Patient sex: F
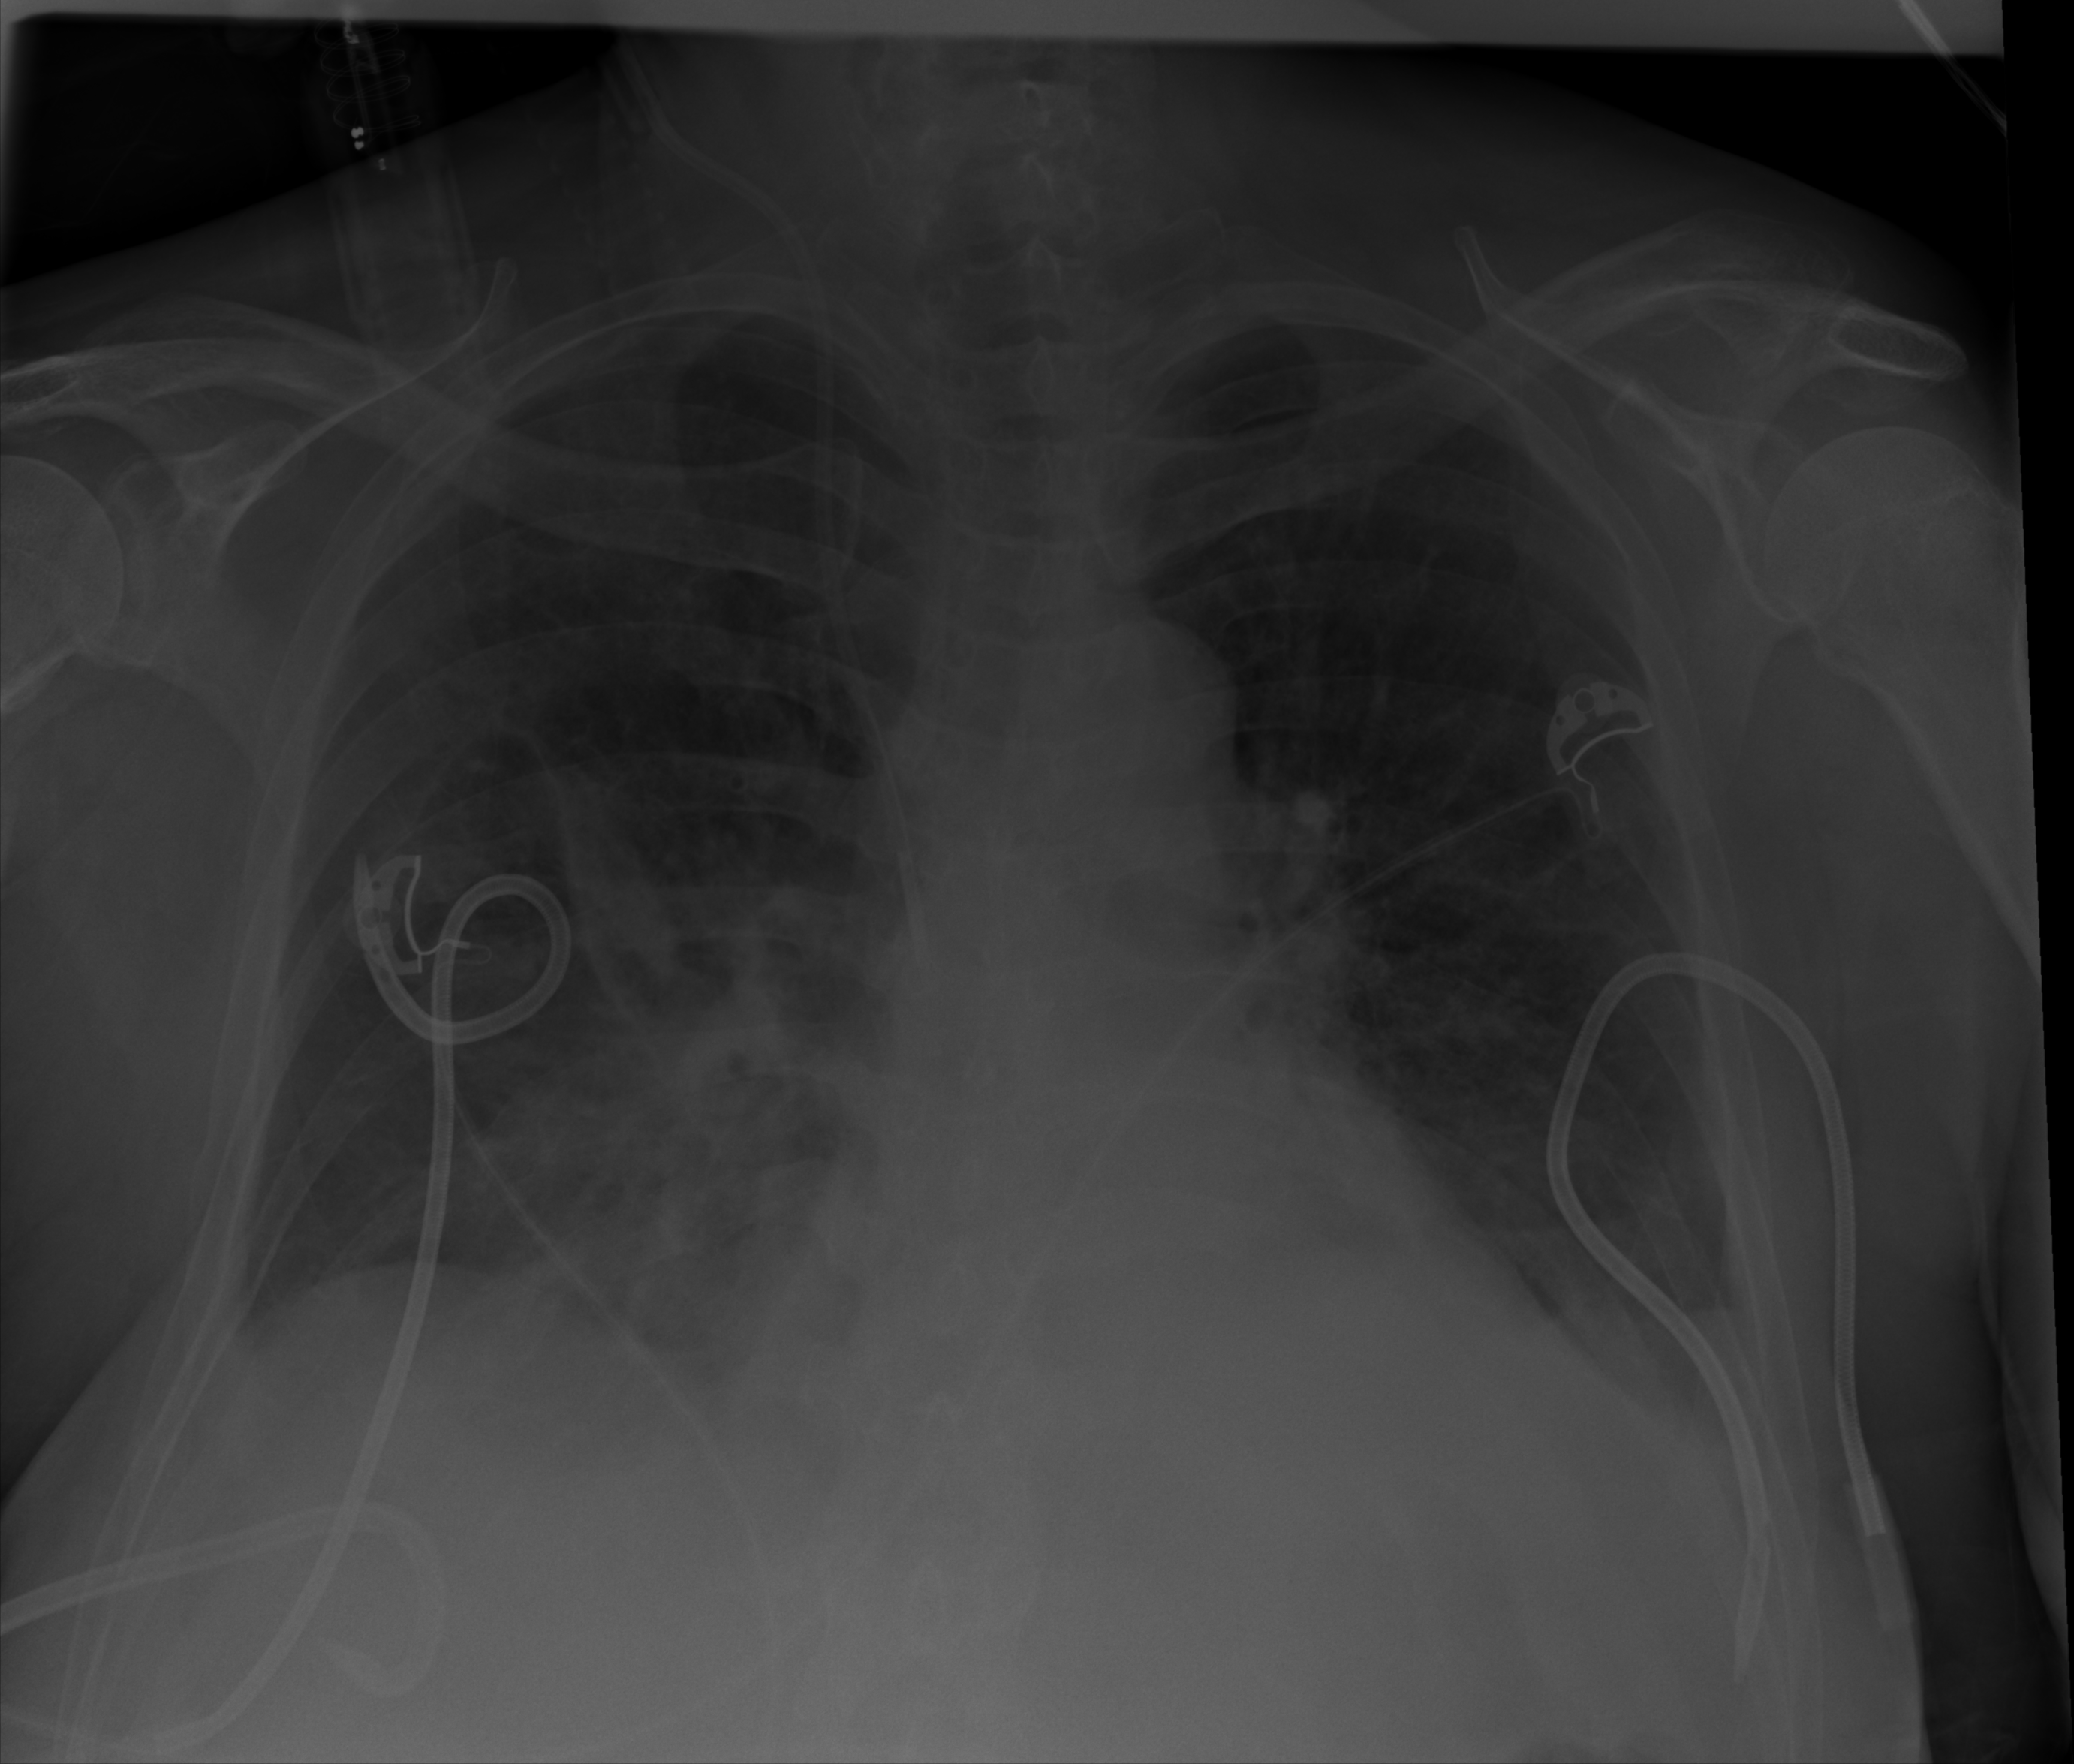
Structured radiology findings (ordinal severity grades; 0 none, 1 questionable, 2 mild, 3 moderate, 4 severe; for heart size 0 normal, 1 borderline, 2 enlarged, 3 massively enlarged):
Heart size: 1
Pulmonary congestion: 0
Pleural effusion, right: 2
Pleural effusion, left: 2
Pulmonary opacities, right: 2
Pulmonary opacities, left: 2
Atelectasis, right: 3
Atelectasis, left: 2